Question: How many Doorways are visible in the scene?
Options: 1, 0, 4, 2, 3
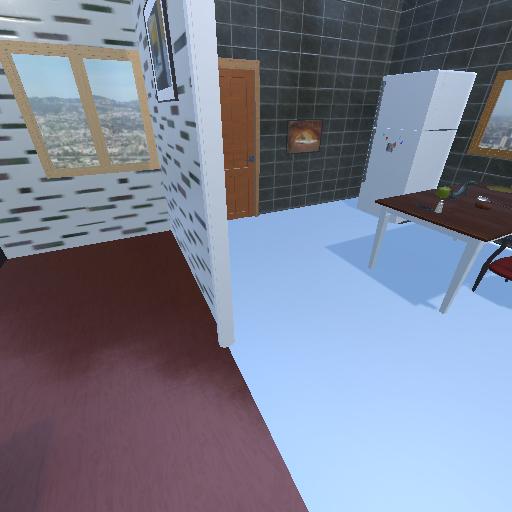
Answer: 1